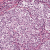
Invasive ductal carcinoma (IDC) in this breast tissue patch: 1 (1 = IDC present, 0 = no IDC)